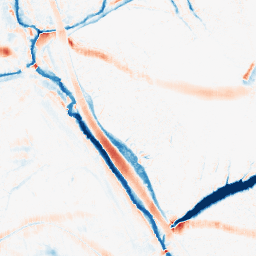
Category: morphological
Decomposition family: morphological_ellipse
Decomposition parameters: operation: average
width: 20
height: 10
Upsampling method: sinc_hamming
Upsampling parameters: scale: 4
kernel_size: 16
Upsampling scale: 4